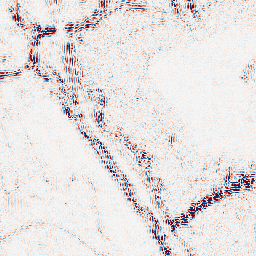
Category: wavelet
Decomposition family: wavelet_reverse_biorthogonal
Decomposition parameters: wavelet: rbio4.4
level: 2
Upsampling method: cubic_catmull_rom
Upsampling parameters: scale: 8
Upsampling scale: 8